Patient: sex M, age 17
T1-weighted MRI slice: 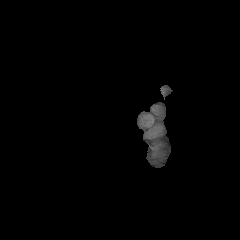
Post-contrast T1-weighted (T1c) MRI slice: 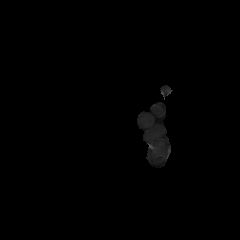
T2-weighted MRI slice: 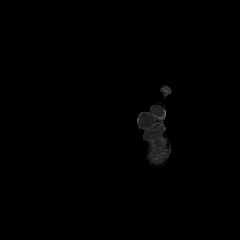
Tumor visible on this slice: no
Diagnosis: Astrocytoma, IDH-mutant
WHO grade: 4